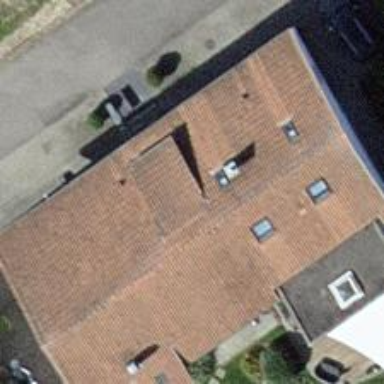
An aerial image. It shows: Residential building.